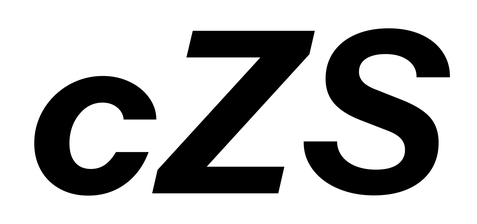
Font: InstrumentSans-Italic_Bold_Italic